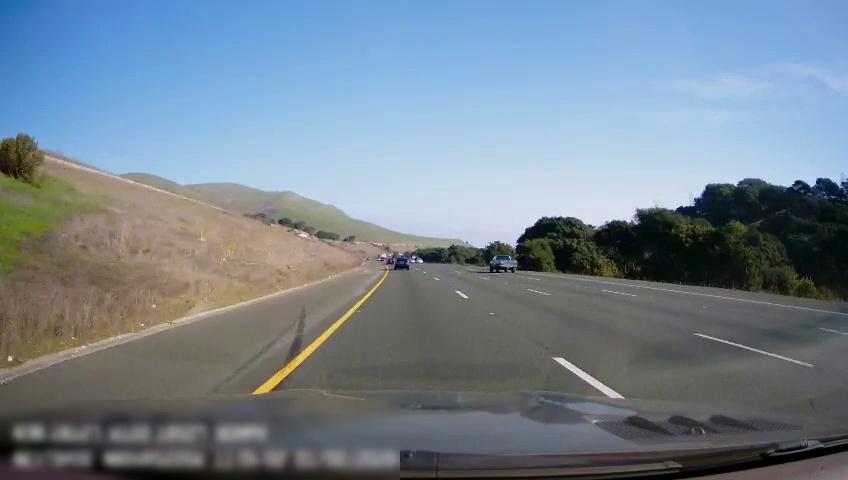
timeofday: Day
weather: Sunny
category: Drivable Space
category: Vehicles | Car
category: Vehicles | Truck
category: Lanes | Alternate Lane
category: Lanes | Alternate Lane
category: Lanes | Alternate Lane
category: Lanes | Current Lane
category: Lanes | Alternate Lane